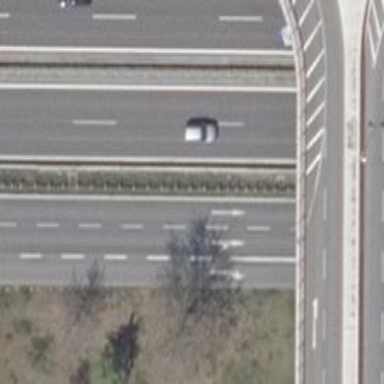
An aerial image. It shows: Trunk link road with asphalt surface.